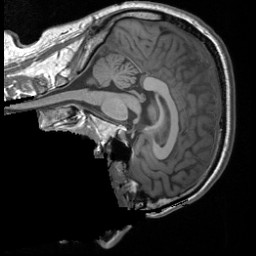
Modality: T1w
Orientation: sagittal